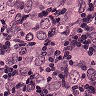
Metastatic tissue present: yes